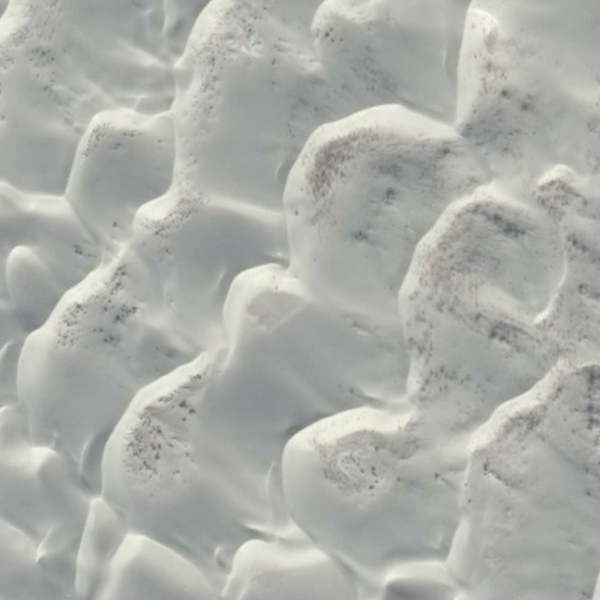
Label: Desert